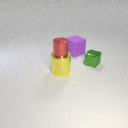
large yellow metal cylinder in front of large purple rubber cube